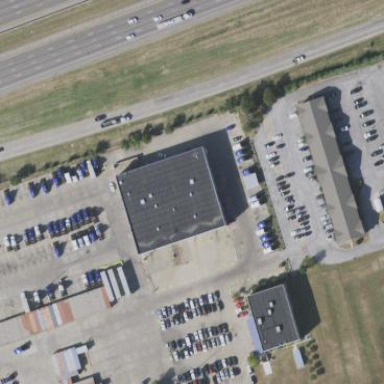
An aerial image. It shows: Car repair building.